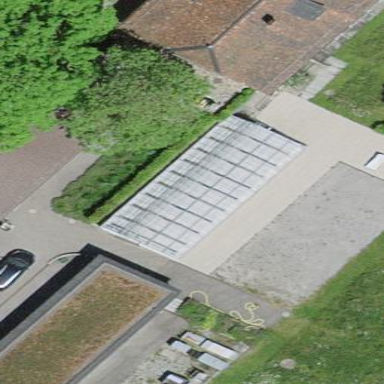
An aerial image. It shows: Greenhouse.